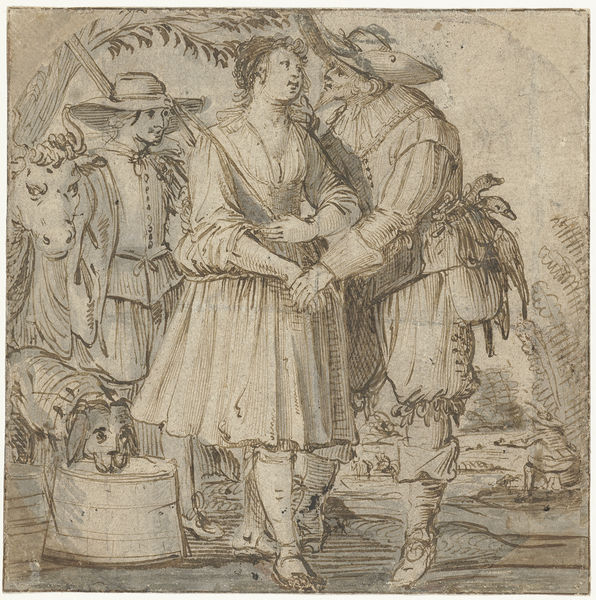
Titel: Bedaagde jager en een jonge vrouw
Künstler: Jan Philipsz. van Bouckhorst
Standort: Amsterdam
Institution: Rijksmuseum
Schlagwörter: blätter, feder, mann, frau, hut, zeichnung, hund, gruppenporträt, hände, paar, kuss, bogen, studie, rind, sepia, figuren, tusche, tasche, entwurf, trog, hörner, ochse, quadrat, federzeichnung, tuschzeichnung, quadratisches format, ehebildnis